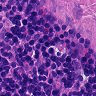
Metastatic tissue present: no